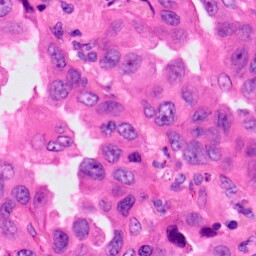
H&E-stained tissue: Lung